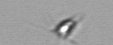
Label: Calciopappus